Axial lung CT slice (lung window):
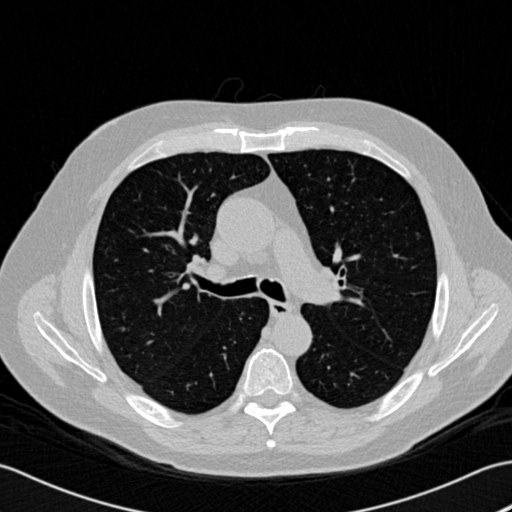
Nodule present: no